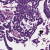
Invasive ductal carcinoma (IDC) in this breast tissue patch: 1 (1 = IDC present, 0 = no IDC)